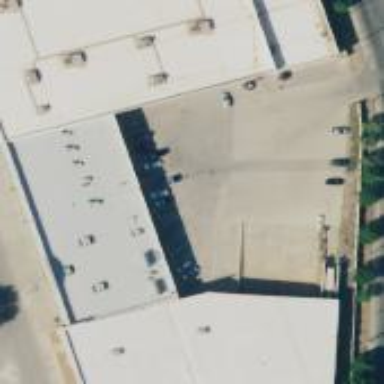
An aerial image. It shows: Retail building.